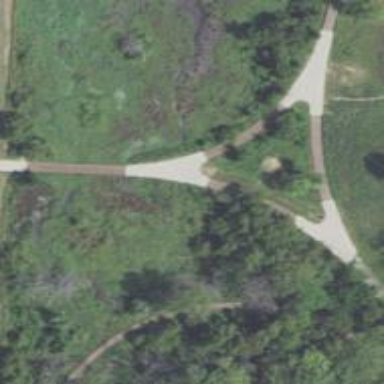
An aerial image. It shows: Bridge over cycleway.